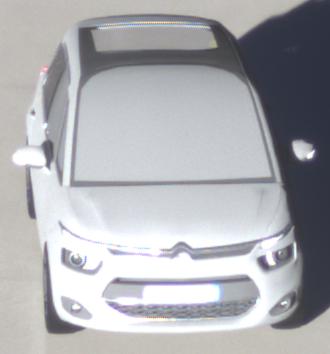
Make: Citroen
Model: Grand C4 Picasso VTi 120
Detailed model: Grand C4 Picasso (II)
Model produced from: 2013/10
Model produced until: 2015/02
Doors: 5
Color: gray
Road condition: wet road
Daytime: sunrise or sunset
Contrast: high contrast